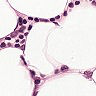
Metastatic tissue present: no